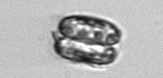
Label: Thalassiosira